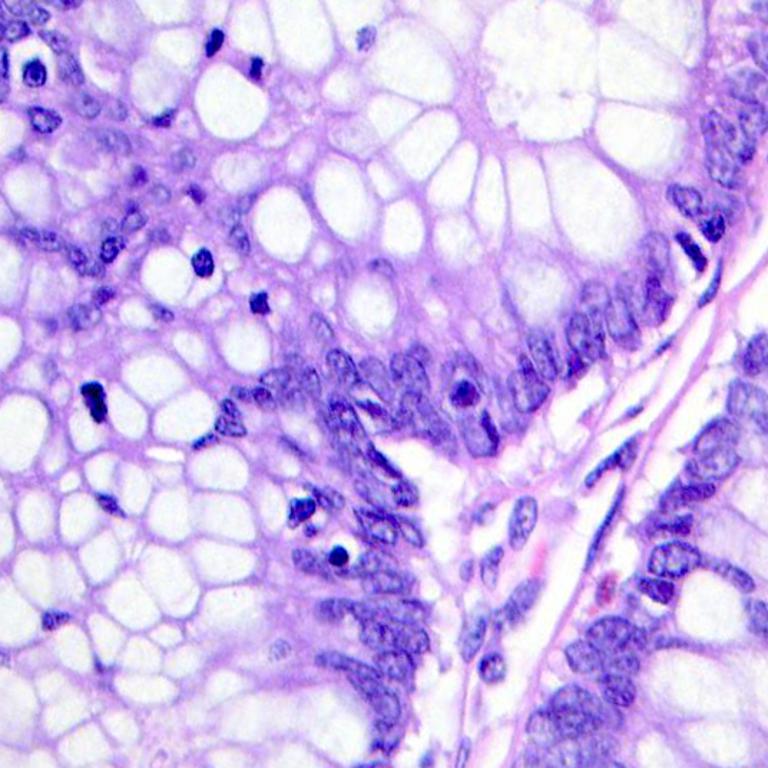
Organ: colon
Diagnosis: benign